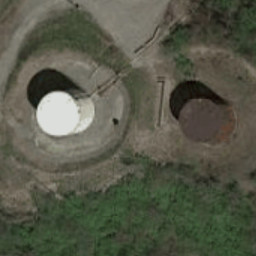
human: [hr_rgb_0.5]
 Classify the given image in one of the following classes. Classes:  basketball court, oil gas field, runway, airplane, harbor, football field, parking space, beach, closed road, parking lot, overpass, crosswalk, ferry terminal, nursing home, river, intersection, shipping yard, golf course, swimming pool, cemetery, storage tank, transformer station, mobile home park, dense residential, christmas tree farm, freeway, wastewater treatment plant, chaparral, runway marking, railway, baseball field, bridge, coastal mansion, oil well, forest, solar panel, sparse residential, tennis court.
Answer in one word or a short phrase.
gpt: storage tank